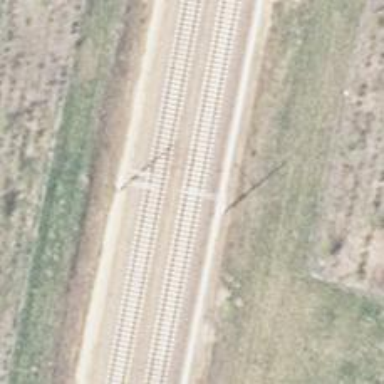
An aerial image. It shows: Railway milestone with catenary mast.